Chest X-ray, PA view. Patient: 35 years old, sex F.
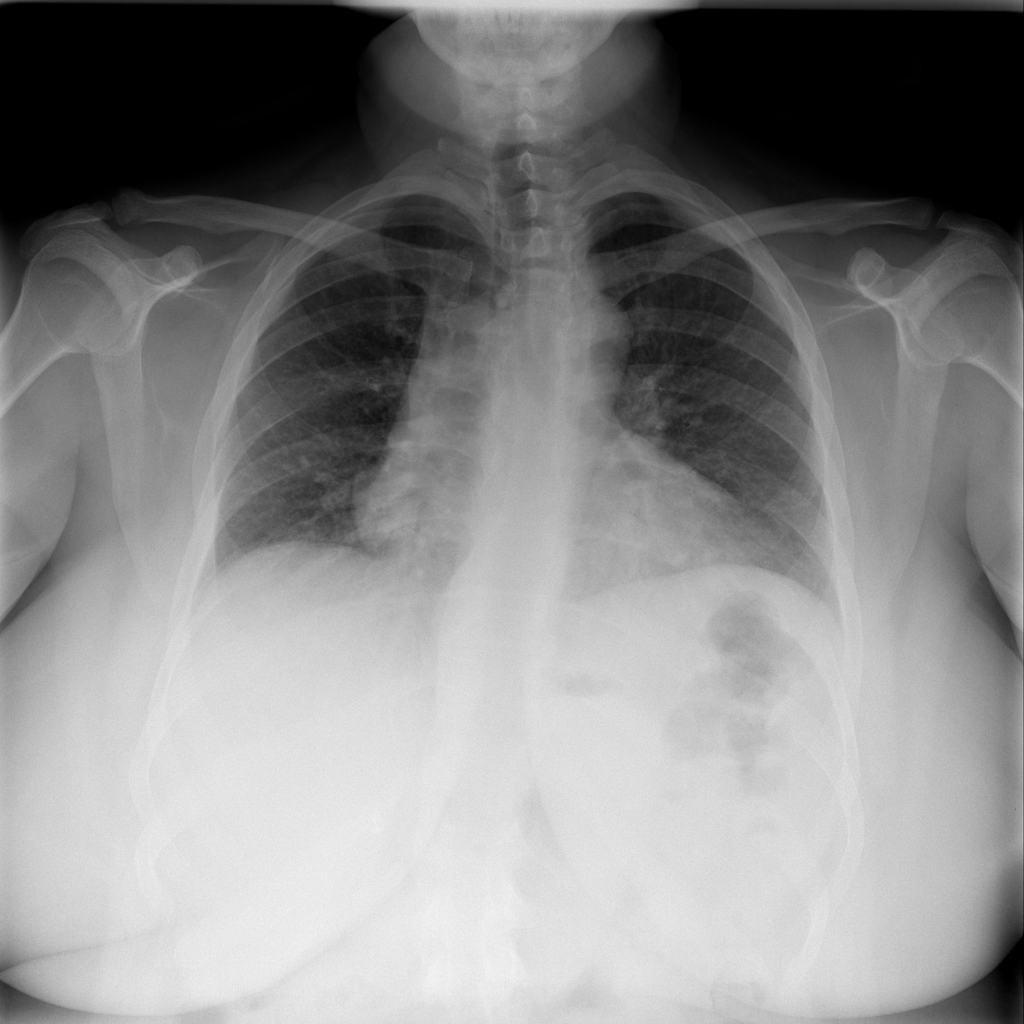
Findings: Infiltration